Aerial crown-view tile of a tropical tree (Barro Colorado Island, Panama), acquired 20250512:
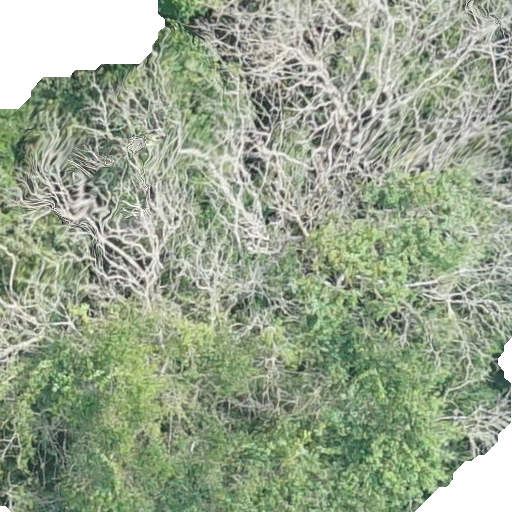
Species: Dipteryx oleifera
GBIF accepted scientific name: Dipteryx oleifera
Crown area: 538.567 m²